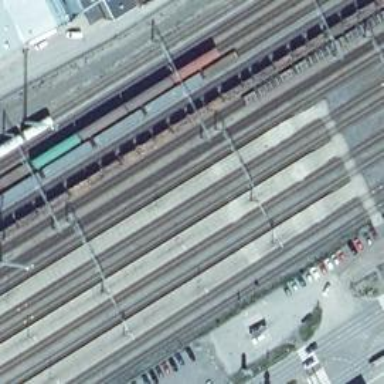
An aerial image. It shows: Close-up of railway platform edge.